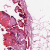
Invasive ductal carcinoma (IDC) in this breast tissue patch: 0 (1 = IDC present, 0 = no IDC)